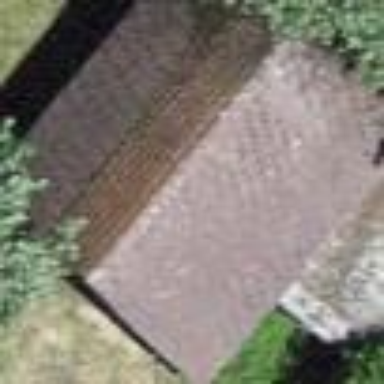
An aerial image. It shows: Rural barn.